Question: I'd like to make multi-level listview with custom layout, which is similar with the listview in Lucky Patcher App...

How I can do it?
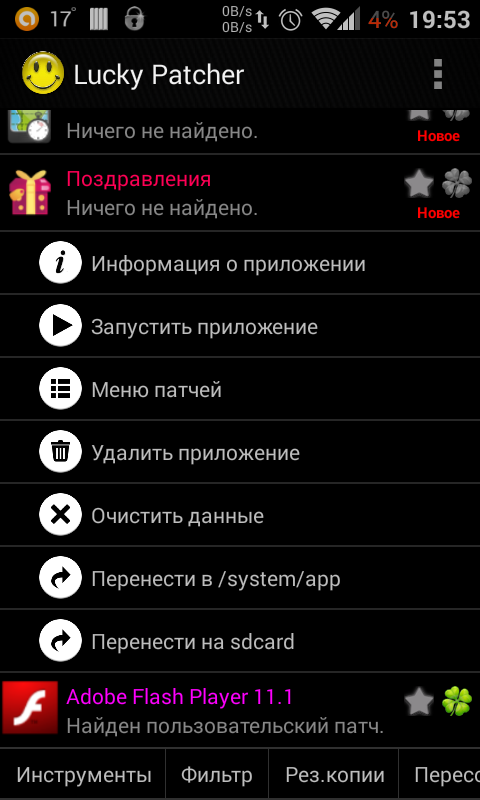
Answer: ExpandableListView is probably what you're looking for. Simply extend SimpleExpandableListAdapter and override its getView() method. Use your custom view for child views and you should be good to go. Finally set the ExpandableListView adapter to what you extended. Let me know if that works for you.